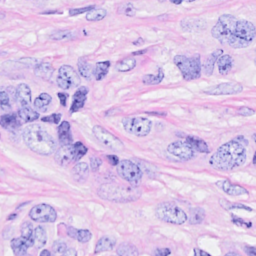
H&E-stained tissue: Breast